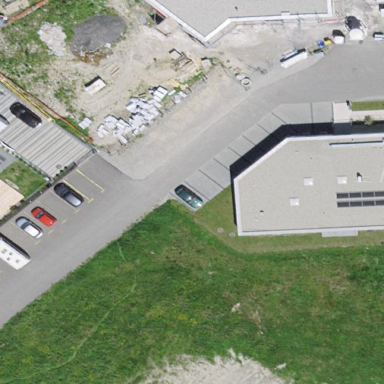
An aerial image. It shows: Healthcare clinic building.